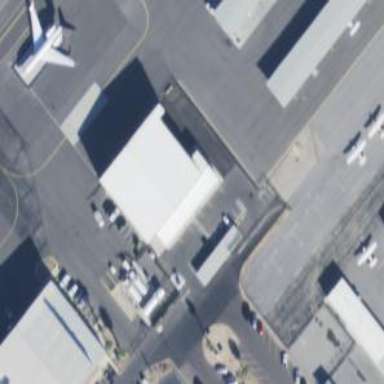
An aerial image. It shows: Building that is hangar at the airport.